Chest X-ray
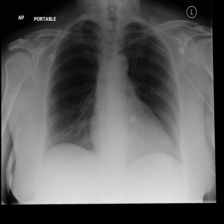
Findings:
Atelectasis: negative
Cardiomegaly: negative
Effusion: negative
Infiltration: negative
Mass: negative
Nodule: negative
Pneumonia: negative
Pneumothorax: negative
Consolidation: negative
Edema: negative
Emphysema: negative
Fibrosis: negative
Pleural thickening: negative
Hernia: negative